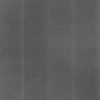
Label: dusty